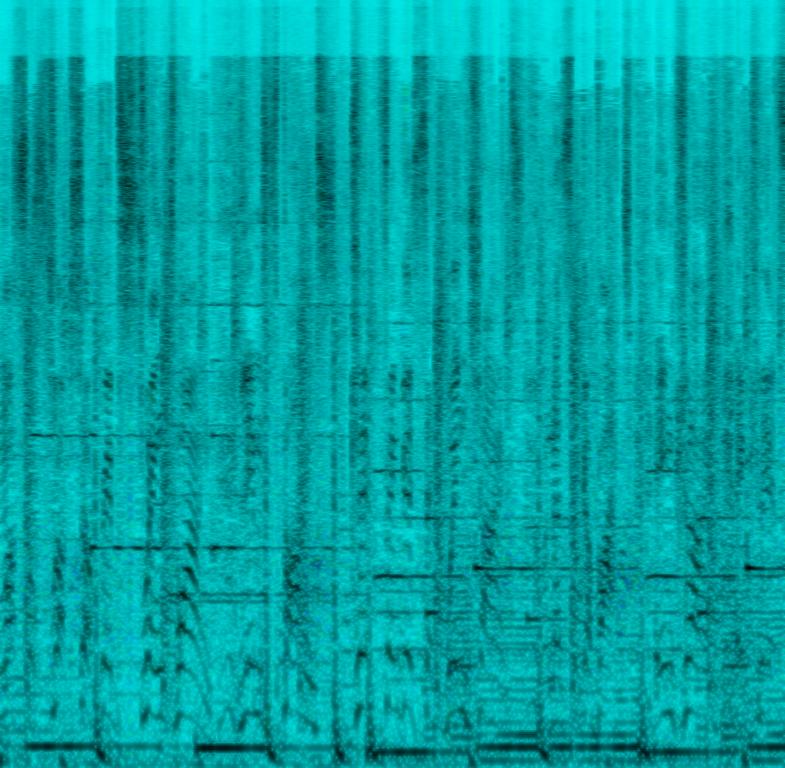
A male rapper sings this rap medley with a backup singer in vocal harmony. The song is medium tempo with a boomy bass line, synth string section and piano accompaniment. The song is storytelling and haunting in its style. The song is a retro rap song with poor audio quality.